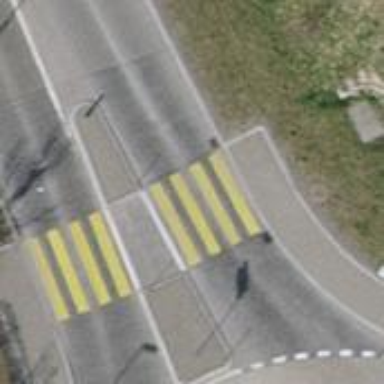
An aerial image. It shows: Zebra crossing with road island.